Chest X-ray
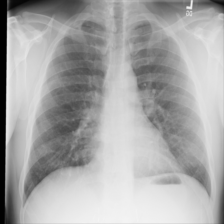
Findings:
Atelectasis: negative
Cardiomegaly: negative
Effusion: negative
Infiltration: negative
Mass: negative
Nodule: negative
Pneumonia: negative
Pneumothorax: negative
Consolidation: negative
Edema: negative
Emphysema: negative
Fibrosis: negative
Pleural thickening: negative
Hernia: negative